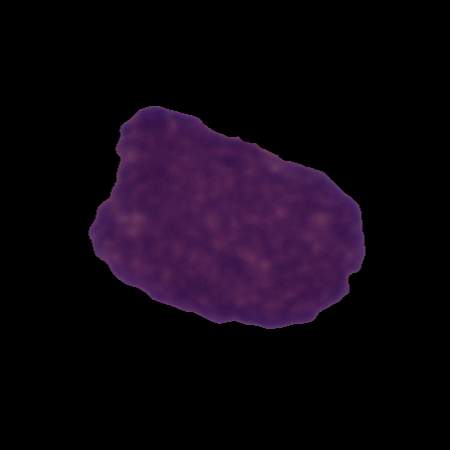
Label: cancer